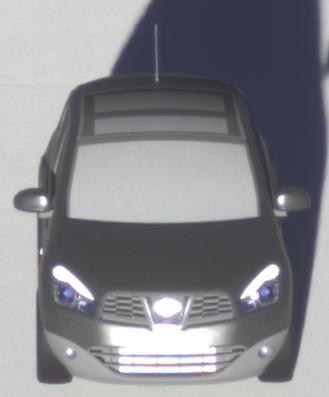
Make: Nissan
Model: Qashqai 1.6
Detailed model: Qashqai (J10)
Model produced from: 2010/03
Model produced until: 2010/08
Doors: 5
Color: gray
Road condition: dry road
Daytime: sunrise or sunset
Contrast: high contrast